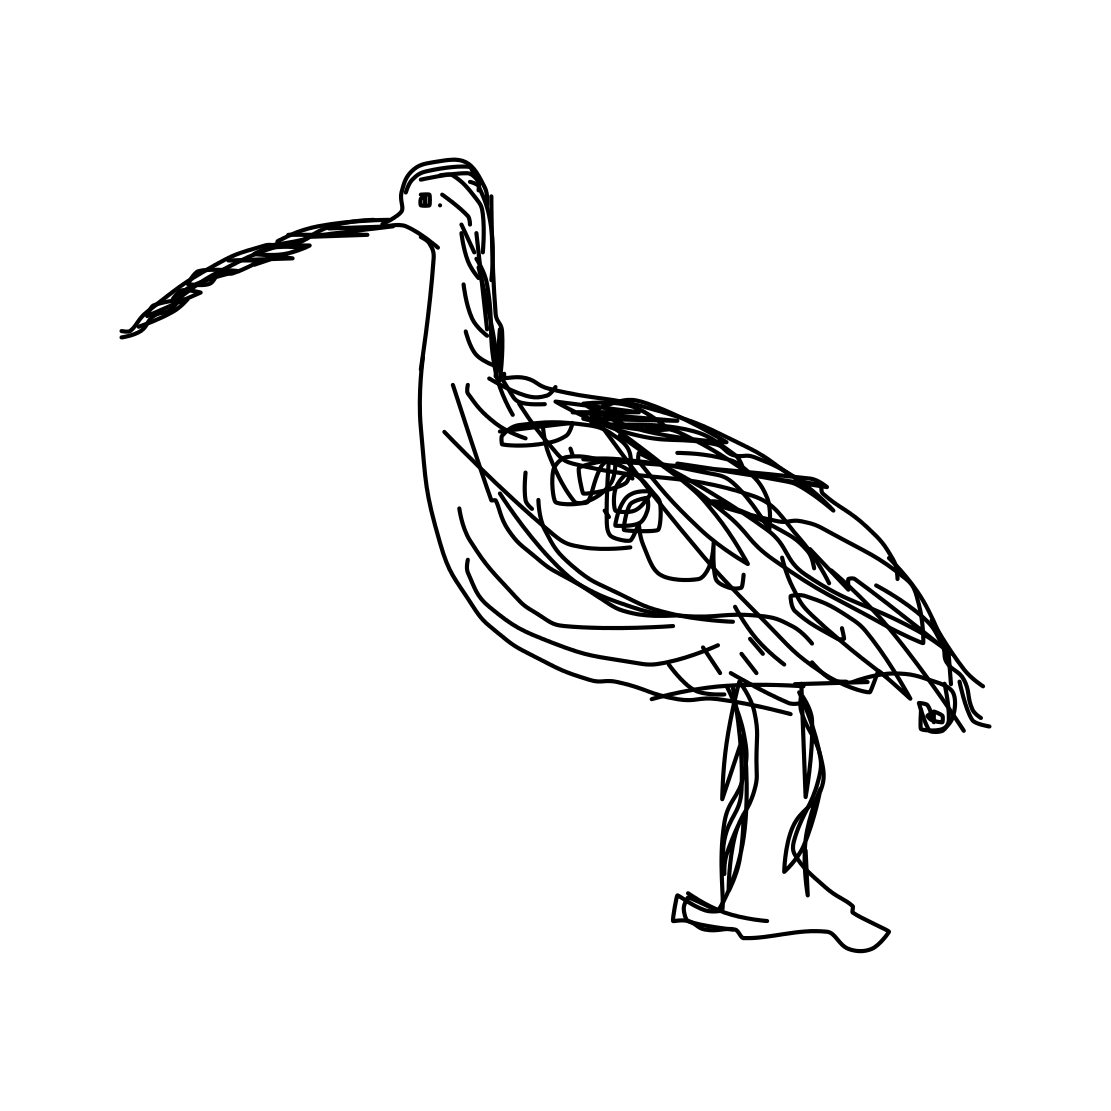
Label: standing bird